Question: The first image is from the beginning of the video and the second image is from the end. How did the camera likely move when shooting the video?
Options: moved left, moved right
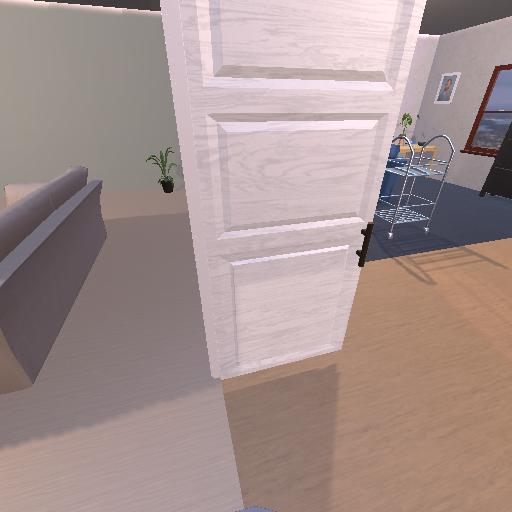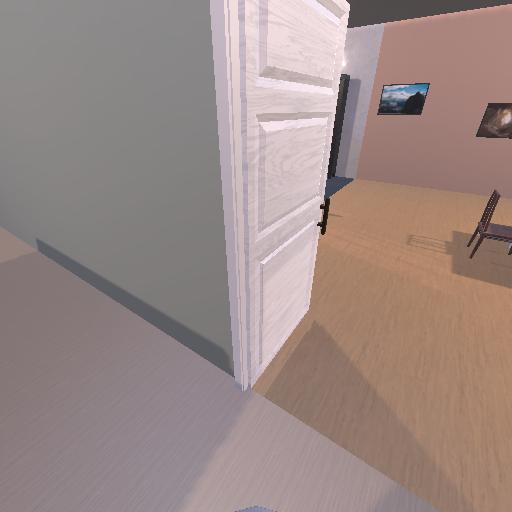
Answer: moved left